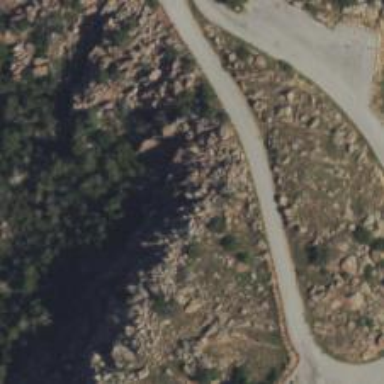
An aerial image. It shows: Crag for climbing.